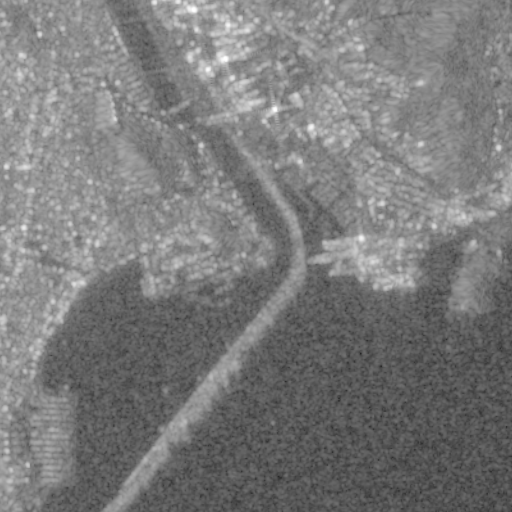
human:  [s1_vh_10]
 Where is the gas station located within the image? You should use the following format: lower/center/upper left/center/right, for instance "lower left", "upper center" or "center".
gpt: The gas station is located in the upper left of the image.
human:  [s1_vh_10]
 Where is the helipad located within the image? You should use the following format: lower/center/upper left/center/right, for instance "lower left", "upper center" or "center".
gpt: The helipad is located in the upper center of the image.
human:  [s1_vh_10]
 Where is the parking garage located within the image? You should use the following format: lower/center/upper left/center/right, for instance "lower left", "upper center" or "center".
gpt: The parking garage is located in the center right of the image.
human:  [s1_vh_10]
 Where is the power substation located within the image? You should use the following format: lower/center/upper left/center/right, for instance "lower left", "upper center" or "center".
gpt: The power substation is located in the upper center of the image.
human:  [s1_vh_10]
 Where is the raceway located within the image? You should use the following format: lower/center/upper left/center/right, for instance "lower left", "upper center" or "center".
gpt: The raceway is located in the upper center of the image.
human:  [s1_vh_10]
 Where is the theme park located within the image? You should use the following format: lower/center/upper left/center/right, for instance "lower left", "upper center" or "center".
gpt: The theme park is located in the center of the image.
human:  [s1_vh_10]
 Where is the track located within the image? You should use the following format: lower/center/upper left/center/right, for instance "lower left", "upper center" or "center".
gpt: There is no track in the image.

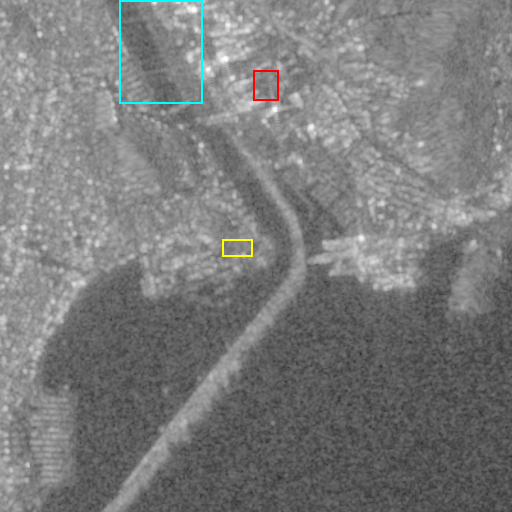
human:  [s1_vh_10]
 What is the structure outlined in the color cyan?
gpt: The structure outlined in cyan is a park.
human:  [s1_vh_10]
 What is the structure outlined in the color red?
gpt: The structure outlined in red is a parking lot.
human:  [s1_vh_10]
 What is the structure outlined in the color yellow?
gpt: The structure outlined in yellow is a theme park.
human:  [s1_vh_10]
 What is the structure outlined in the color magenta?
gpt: There is no magenta outline.